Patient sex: M
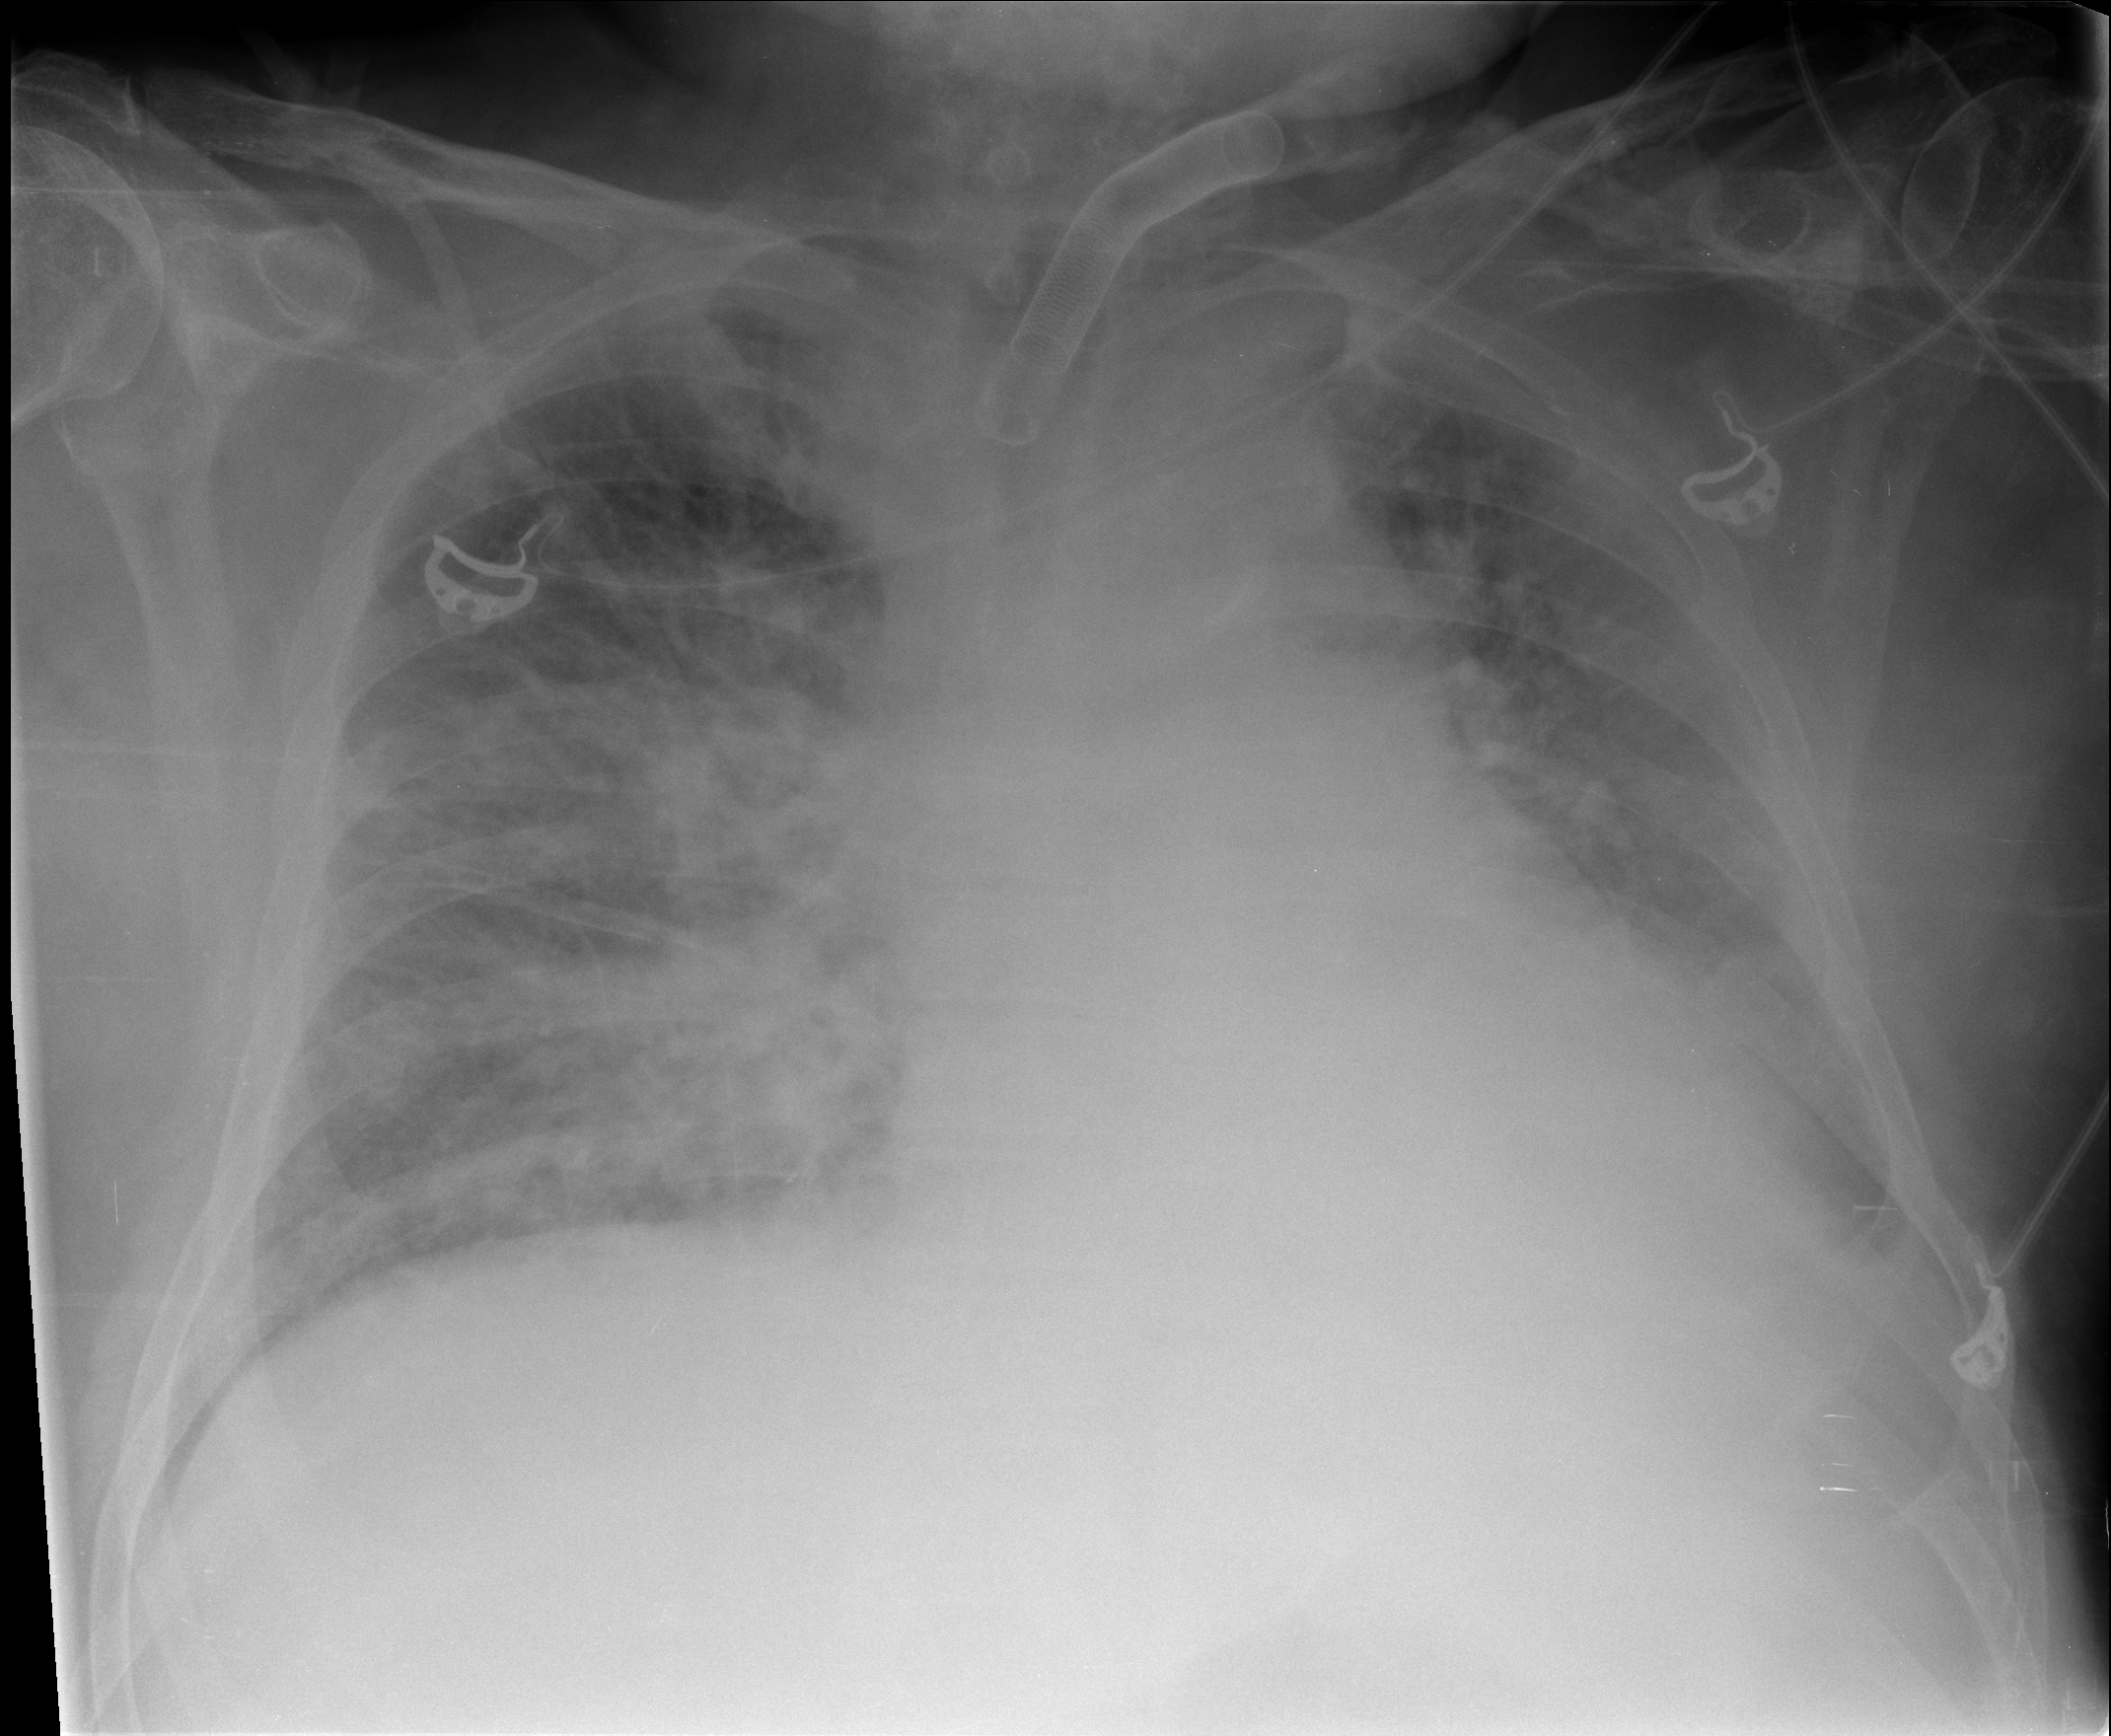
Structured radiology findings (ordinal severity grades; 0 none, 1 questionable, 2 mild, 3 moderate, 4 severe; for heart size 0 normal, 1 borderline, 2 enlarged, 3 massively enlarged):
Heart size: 2
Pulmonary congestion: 4
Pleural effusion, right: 2
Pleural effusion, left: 2
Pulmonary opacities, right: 3
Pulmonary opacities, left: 2
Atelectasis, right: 2
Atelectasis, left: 2